Question: hi I am using the following code to insert a ulabel in a UITableView
'''
- (UITableViewCell *)tableView:(UITableView *)tableView cellForRowAtIndexPath:(NSIndexPath *)indexPath
{
static NSString *CellIdentifier;
CellIdentifier = [NSString stringWithFormat:@"myTableViewCell %i,%i",
[indexPath indexAtPosition:0], [indexPath indexAtPosition:1]];
UITableViewCell *cell = [tableView dequeueReusableCellWithIdentifier:CellIdentifier];
cell.selectionStyle = UITableViewCellSelectionStyleNone;
if (cell == nil)
{
cell = [[UITableViewCell alloc] initWithStyle:UITableViewCellStyleDefault reuseIdentifier:CellIdentifier];
lblNombre= [[UILabel alloc] initWithFrame:CGRectMake(110, 10, 170,40)];
lblNombre.textColor = [UIColor colorWithRed:90/255.0f green:132/255.0f blue:172/255.0f alpha:1];
lblNombre.backgroundColor = [UIColor clearColor];
lblNombre.text=@"Nicolas ahumada";
lblNombre.numberOfLines=2;
lblNombre.font = [UIFont fontWithName:@"Magra" size:18.0 ];
[cell.contentView addSubview:lblNombre ];
}
lblNombre.text=[[jsonpodio valueForKey:@"name"]objectAtIndex:indexPath.row ];
[cell.contentView addSubview:lblNombre ];
return cell;
}
'''
but when I scroll or table is recharged, the UILabel is overwritten

Image above is overwritten and the picture below average,
thank you very much for your help
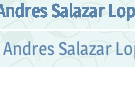
Answer: Try this, you have issues with your cell re-use logic as well as how you're using lblNombre
'''
- (UITableViewCell *)tableView:(UITableView *)tableView cellForRowAtIndexPath:(NSIndexPath *)indexPath
{
static NSString *CellIdentifier;
// use a single Cell Identifier for re-use!
CellIdentifier = @"myCell";
// make lblNombre a local variable!
UILabel *lblNombre;
UITableViewCell *cell = [tableView dequeueReusableCellWithIdentifier:CellIdentifier];
if (cell == nil)
{
// No re-usable cell, create one here...
cell = [[UITableViewCell alloc] initWithStyle:UITableViewCellStyleDefault reuseIdentifier:CellIdentifier];
cell.selectionStyle = UITableViewCellSelectionStyleNone;
// get rid of class instance lblNombre, just use local variable!
lblNombre= [[UILabel alloc] initWithFrame:CGRectMake(110, 10, 170,40)];
lblNombre.tag = 1001; // set a tag for this View so you can get at it later
lblNombre.textColor = [UIColor colorWithRed:90/255.0f green:132/255.0f blue:172/255.0f alpha:1];
lblNombre.backgroundColor = [UIColor clearColor];
lblNombre.numberOfLines=2;
lblNombre.font = [UIFont fontWithName:@"Magra" size:18.0 ];
[cell.contentView addSubview:lblNombre ];
}
else
{
// use viewWithTag to find lblNombre in the re-usable cell.contentView
lblNombre = (UILabel *)[cell.contentView viewWithTag:1001];
}
// finally, always set the label text from your data model
lbl.text=[[jsonpodio valueForKey:@"name"]objectAtIndex:indexPath.row ];
return cell;
}
'''